Aerial crown-view tile of a tropical tree (Barro Colorado Island, Panama), acquired 20250512:
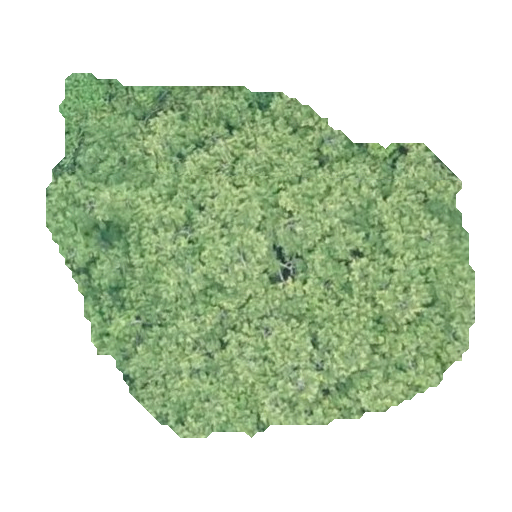
Species: Virola surinamensis
GBIF accepted scientific name: Virola surinamensis
Crown area: 172.026 m²